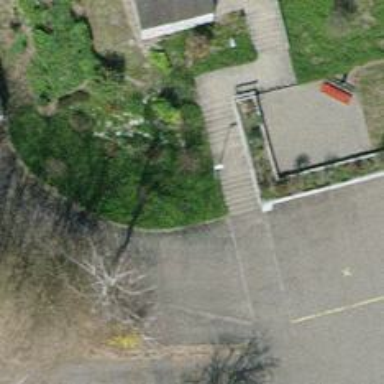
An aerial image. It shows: Road with steps.